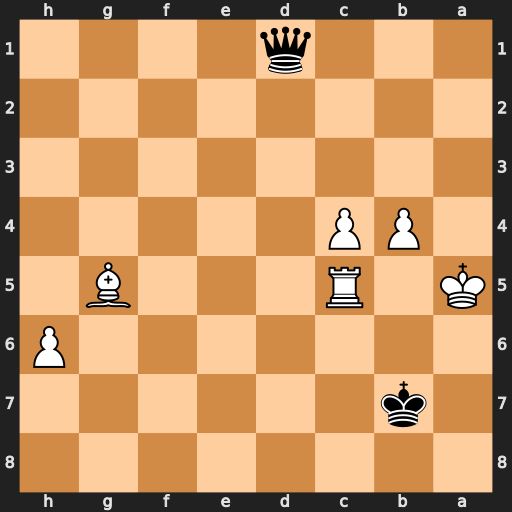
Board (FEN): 8/1k6/7P/K1R3B1/1PP5/8/8/3q4
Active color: b
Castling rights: -
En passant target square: -
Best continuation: Qa1+ Kb5 Qa6#